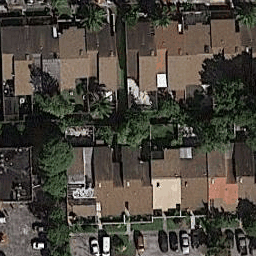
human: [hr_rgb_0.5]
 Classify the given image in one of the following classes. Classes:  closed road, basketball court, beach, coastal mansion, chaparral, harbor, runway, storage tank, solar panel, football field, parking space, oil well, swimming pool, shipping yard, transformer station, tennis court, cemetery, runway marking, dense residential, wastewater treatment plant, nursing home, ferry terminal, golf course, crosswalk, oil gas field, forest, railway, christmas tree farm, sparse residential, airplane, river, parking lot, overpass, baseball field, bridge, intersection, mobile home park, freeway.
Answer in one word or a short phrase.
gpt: dense residential